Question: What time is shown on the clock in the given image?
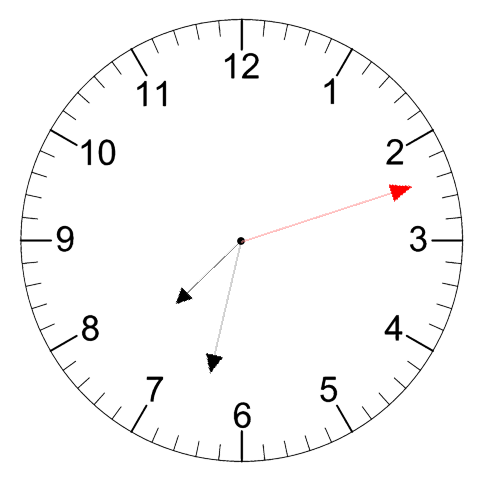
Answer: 07:32:12